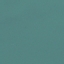
Label: SeaLake